Question: I want to make a custom navigationbar widget in Flutter. The blue circle widget size is bigger than its parent widget. But I don't know how to make it without any plugins. Please see the image for clarification.

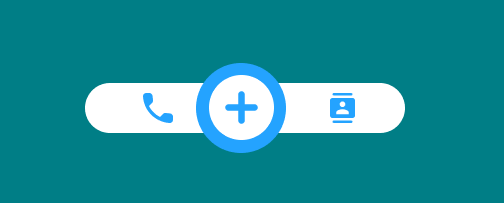
Answer: <URL>
'''
class CustomNavBar extends StatelessWidget {
const CustomNavBar({final super.key});
@override
Widget build(final BuildContext context) {
return Stack(
alignment: Alignment.center,
children: [
Container(
decoration: const BoxDecoration(
color: Colors.white,
borderRadius: BorderRadius.all(Radius.circular(16)),
),
padding: const EdgeInsets.symmetric(horizontal: 16, vertical: 4),
width: 150,
child: Row(
children: [
GestureDetector(
child: const Icon(
Icons.phone,
color: Color(0xFF24A3FF),
),
onTap: () {
// On phone tapped
},
),
const Spacer(),
GestureDetector(
child: const Icon(
Icons.contacts,
color: Color(0xFF24A3FF),
),
onTap: () {
// On contacts tapped
},
),
],
),
),
GestureDetector(
child: Container(
height: 50,
width: 50,
decoration: BoxDecoration(
color: Colors.white,
shape: BoxShape.circle,
border: Border.all(color: Color(0xFF24A3FF), width: 6),
),
child: Icon(UniconsLine.plus, color: Color(0xFF24A3FF)),
),
onTap: () {
// On plus tapped
},
),
],
);
}
}
'''